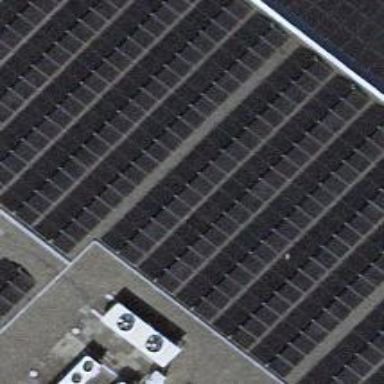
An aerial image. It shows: Solar power generator using photovoltaic panels.